Interaction volume radius: 5 \u00c5
Interaction volume height: 10 \u00c5
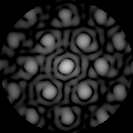
Disorder parameter: 0.2061